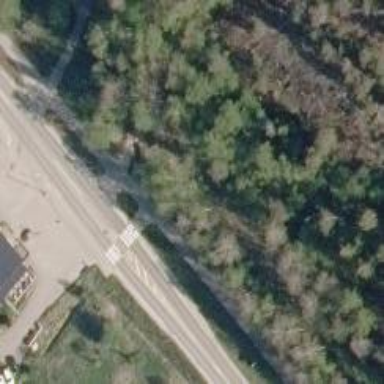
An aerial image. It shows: Asphalt cycleway.